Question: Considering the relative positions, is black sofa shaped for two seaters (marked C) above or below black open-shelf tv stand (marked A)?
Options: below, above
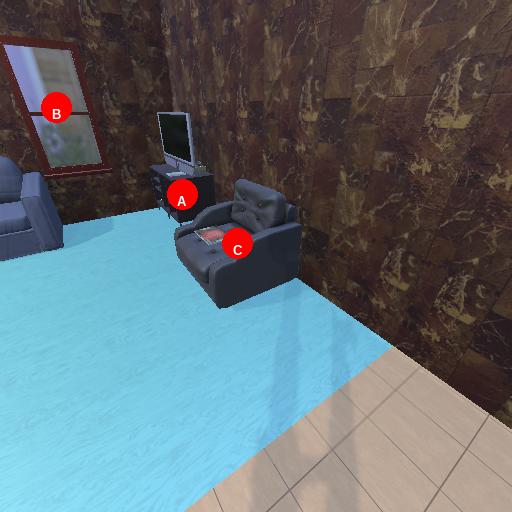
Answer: below